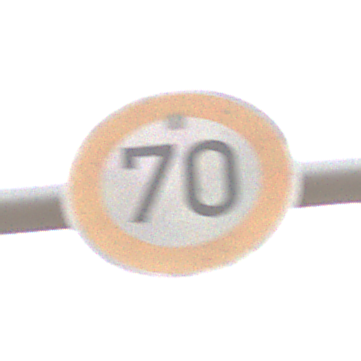
Verkehrszeichen: Geschwindigkeit70
Umgebung: Outdoor, Nature
Tageszeit: MorningAfternoon
Wetter: Overcast
Licht: Natural
Jahreszeit: NotSpecified
Kontrast: LowContrast